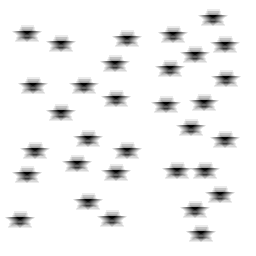
Squares: 0
Triangles: 0
Stars: 32
Total shapes: 32